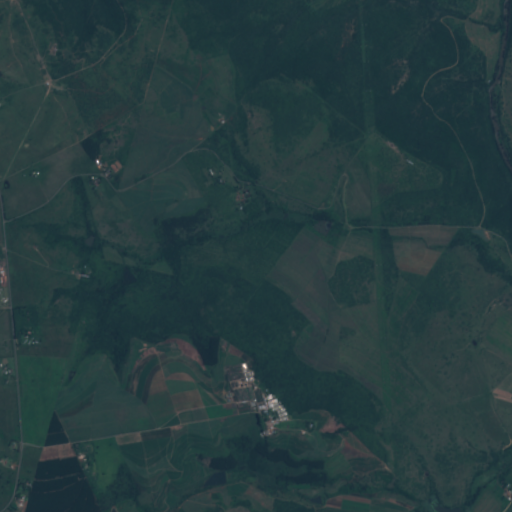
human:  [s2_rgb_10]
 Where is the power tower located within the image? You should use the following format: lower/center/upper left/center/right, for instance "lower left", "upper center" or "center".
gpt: The power tower is located in the right of the image.
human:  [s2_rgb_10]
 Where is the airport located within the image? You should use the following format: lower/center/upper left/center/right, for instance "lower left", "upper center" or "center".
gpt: There is no airport in the image.